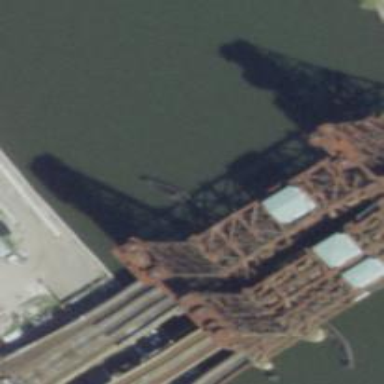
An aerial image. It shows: Lift bridge for railways with electrified contact lines.